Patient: sex F, age 39
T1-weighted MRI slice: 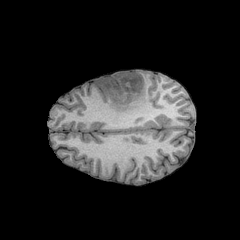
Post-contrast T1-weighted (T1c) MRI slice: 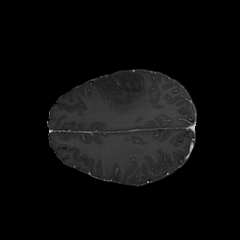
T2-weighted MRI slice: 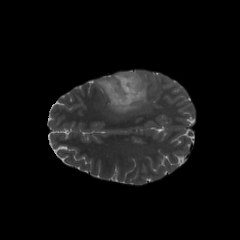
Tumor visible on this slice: yes
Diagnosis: Astrocytoma, IDH-mutant
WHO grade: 2